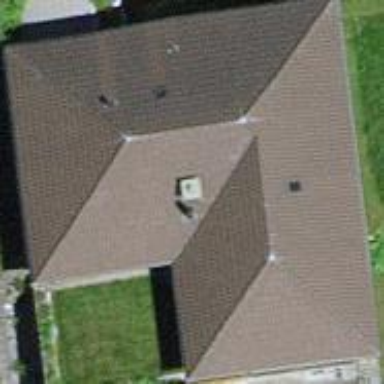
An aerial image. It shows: Detached building with hipped roof shape.